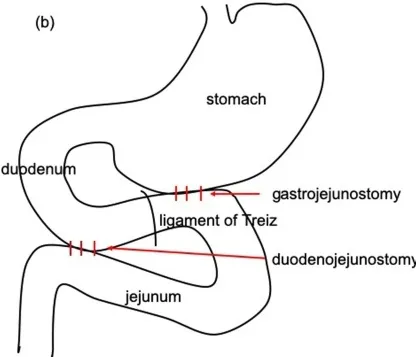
Anatomy of anastomosis in laparoscopic duodenojejunostomy.
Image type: radiology (x_ray)